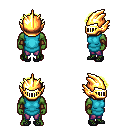
a pixel art fantasy rpg character, male body template, orc, green skin, teal tunic, magenta pants, gold curly afro hairstyle, gold helm, cloth bracers, ghillies, four views (front, back, left, right), 2x2 character sprite sheet, small pixel art, hard edges, no anti-aliasing